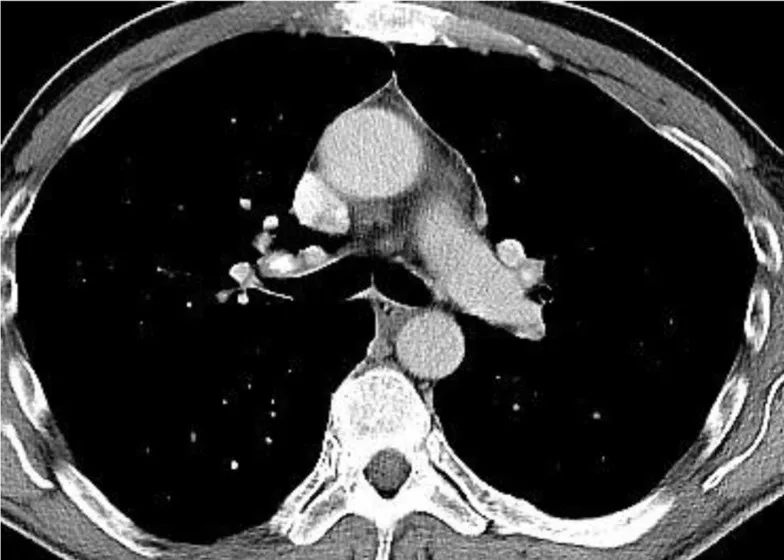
CT Thorax showing mediastinal lymphadenopathy.
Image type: radiology (ct)